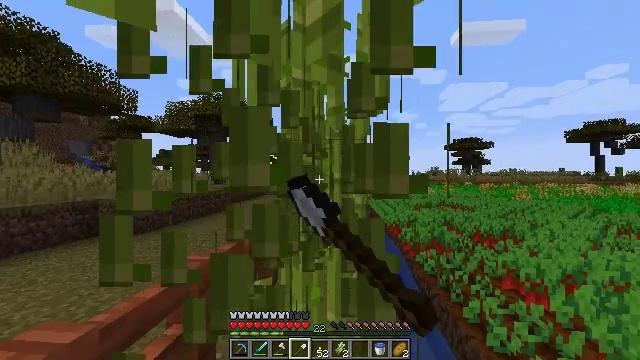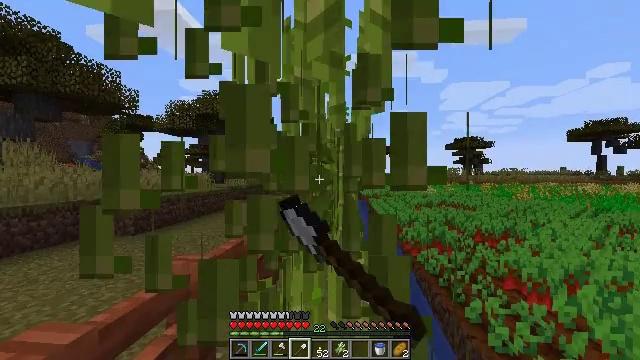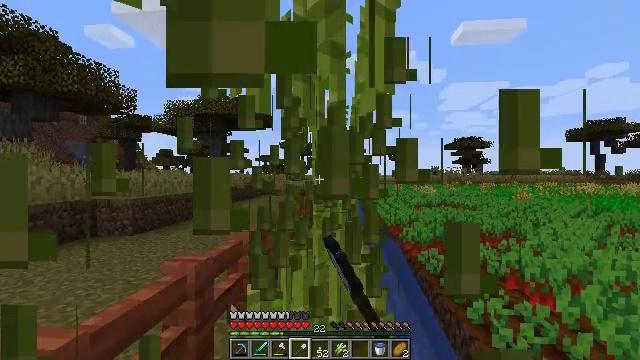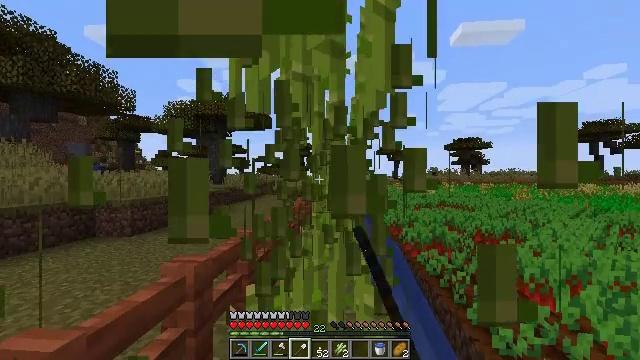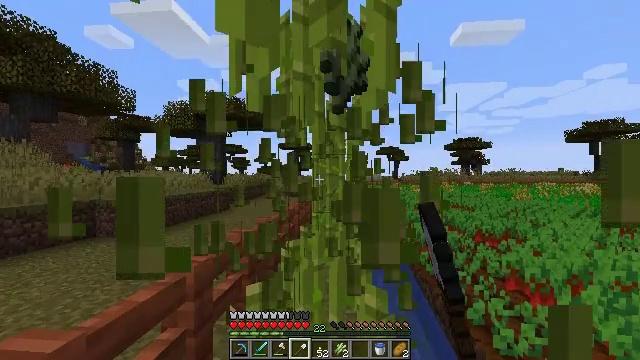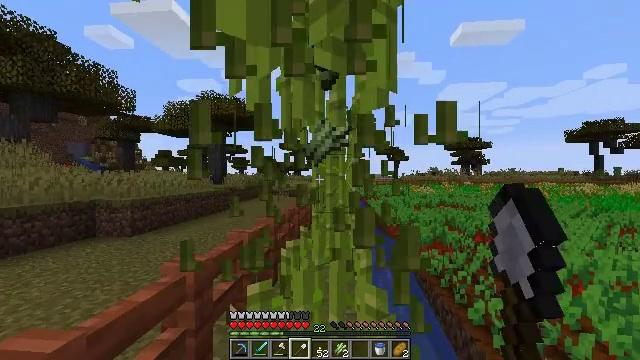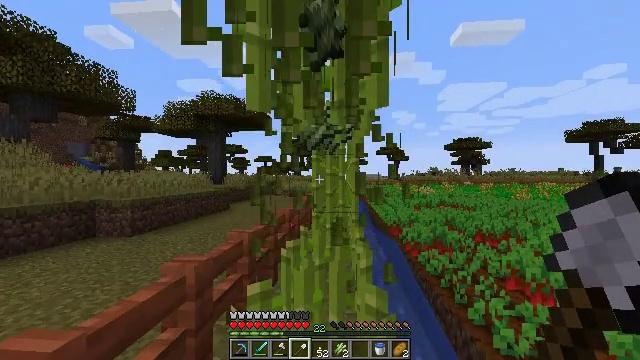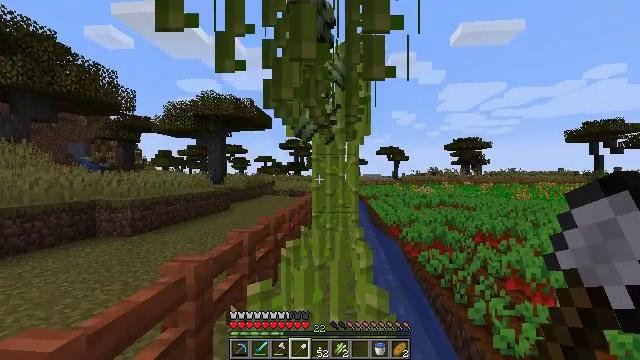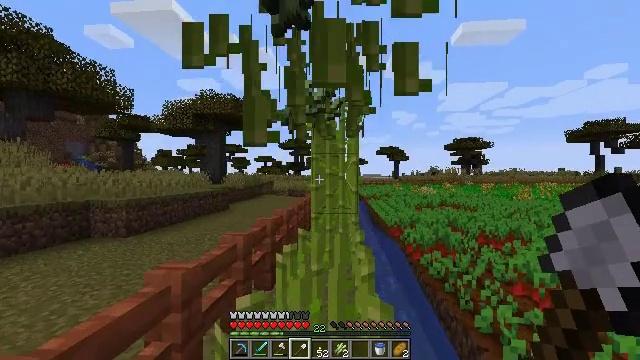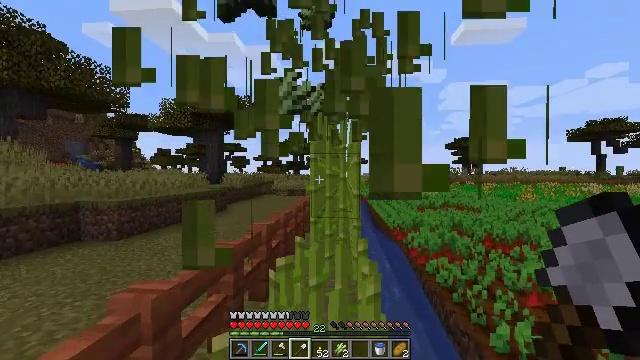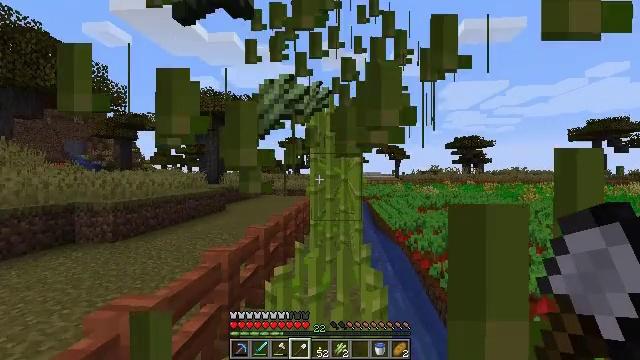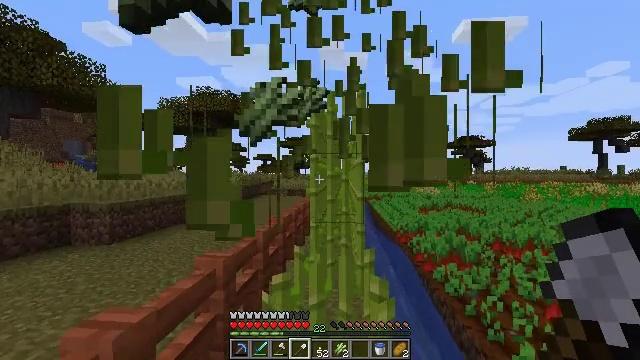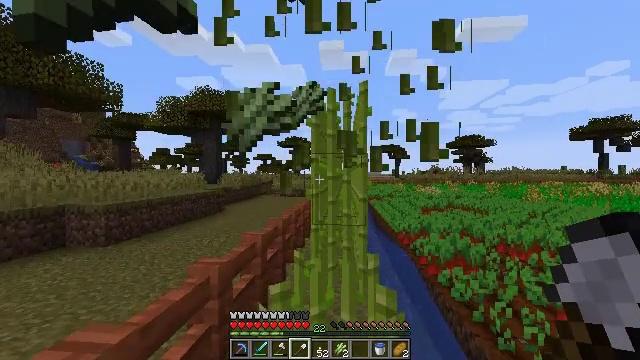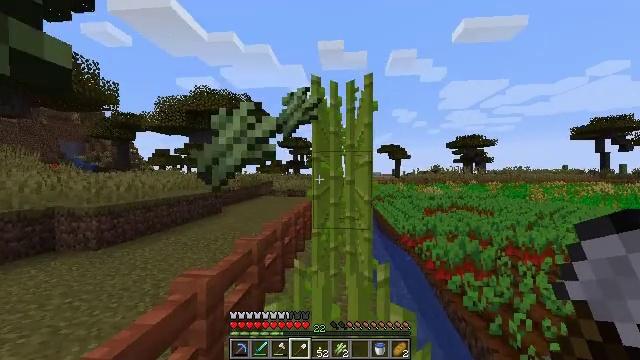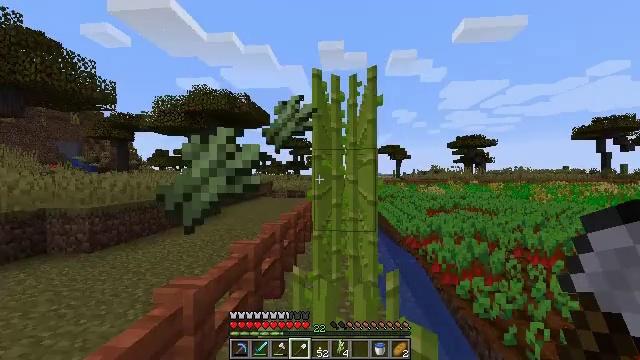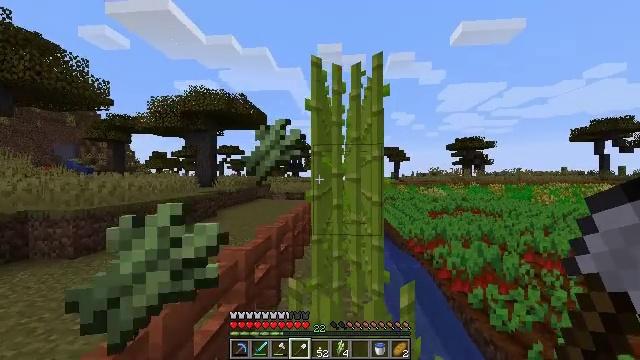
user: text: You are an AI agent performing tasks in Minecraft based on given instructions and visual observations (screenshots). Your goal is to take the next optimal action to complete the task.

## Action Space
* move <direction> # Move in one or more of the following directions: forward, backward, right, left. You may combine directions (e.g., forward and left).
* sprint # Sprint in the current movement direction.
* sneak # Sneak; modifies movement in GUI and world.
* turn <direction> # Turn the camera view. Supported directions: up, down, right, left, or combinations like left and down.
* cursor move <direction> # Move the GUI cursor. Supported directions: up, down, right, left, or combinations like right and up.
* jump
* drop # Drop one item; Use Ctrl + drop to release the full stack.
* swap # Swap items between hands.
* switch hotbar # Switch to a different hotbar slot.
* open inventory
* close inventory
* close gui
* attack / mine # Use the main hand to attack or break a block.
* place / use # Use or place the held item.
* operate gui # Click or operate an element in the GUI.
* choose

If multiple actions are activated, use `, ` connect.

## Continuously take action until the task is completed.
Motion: motion action
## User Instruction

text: Harvest sugar cane from the plant.
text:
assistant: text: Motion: attack / mine
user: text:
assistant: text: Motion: no_op
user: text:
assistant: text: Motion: no_op
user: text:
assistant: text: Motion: no_op
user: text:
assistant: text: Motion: no_op
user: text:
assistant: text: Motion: no_op
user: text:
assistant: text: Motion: move forward
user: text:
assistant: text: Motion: move forward
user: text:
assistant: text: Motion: move forward
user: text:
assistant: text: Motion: move forward
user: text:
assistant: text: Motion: move forward
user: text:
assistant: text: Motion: move forward
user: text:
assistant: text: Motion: move forward
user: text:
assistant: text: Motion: move forward
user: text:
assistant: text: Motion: move forward
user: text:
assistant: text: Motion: no_op
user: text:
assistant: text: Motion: no_op
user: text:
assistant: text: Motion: no_op
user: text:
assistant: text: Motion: no_op
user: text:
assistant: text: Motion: move forward
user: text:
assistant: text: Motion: move forward
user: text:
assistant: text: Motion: move forward
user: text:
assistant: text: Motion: move forward, attack / mine
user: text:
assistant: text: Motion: move forward, attack / mine
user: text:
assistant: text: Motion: move forward, attack / mine
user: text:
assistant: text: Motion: move forward, attack / mine
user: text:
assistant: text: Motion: no_op
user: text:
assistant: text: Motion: no_op
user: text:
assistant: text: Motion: no_op
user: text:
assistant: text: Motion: move forward